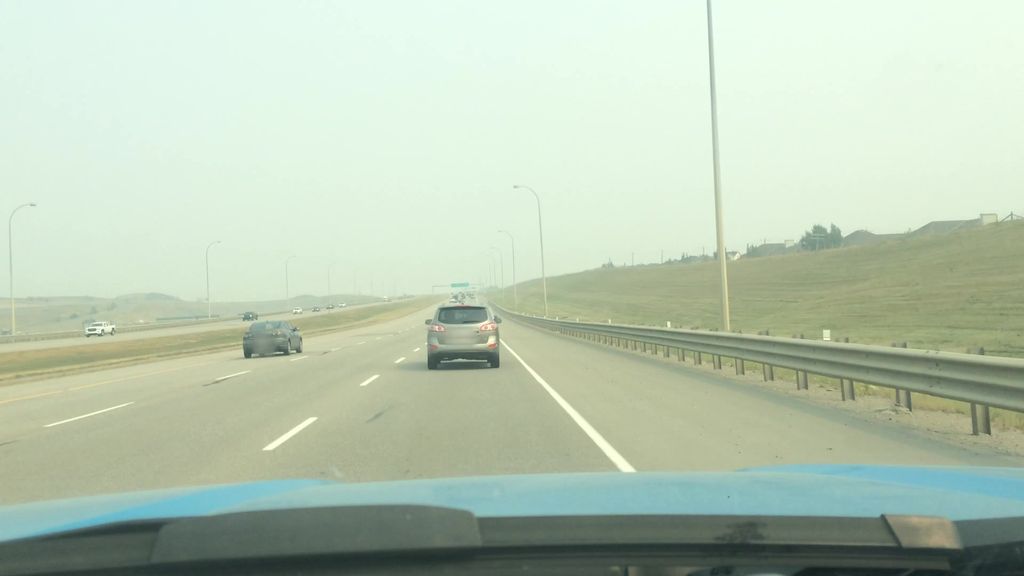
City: calgary